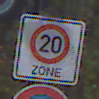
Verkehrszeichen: BeginnZone20
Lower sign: EingeschraenktesHalteverbot
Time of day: MorningAfternoon
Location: Outdoor (Urban)
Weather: PartlyCloudy
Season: NotSpecified
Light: Natural